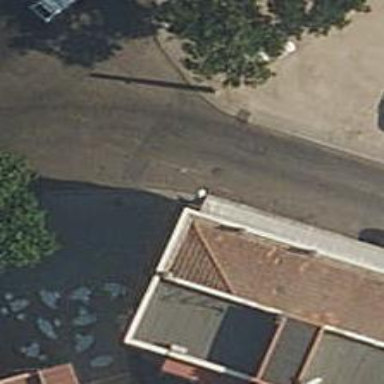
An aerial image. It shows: Residential road with asphalt surface. There are sidewalks on both sides made of paving stones.